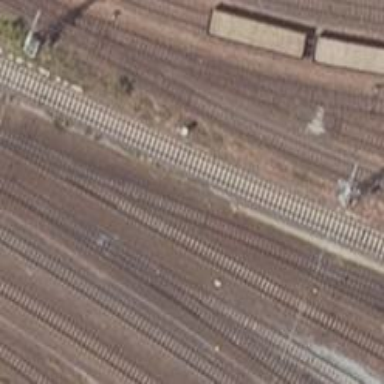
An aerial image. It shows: Railway switch.